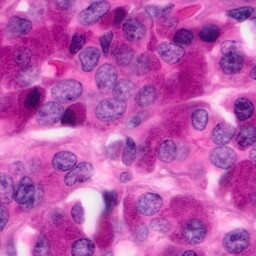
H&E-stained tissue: Pancreatic